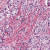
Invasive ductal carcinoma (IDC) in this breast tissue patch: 1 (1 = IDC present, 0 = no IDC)